Question: I am working on an app in flutter and whenever I build it for the first time the image doesn't load.But when I rerun it,it loads.Why does that happen.
Here is the screenshot of the error when I run for the first time

Code to loaf the images:
'''
final _pages_images = [
Image.asset("assets/FirstScreenImages/mdpi/Group 5.png", fit: BoxFit.fill),
Image.asset(
"assets/FirstScreenImages/mdpi/Group 6.png",
fit: BoxFit.fill,
),
Image.asset(
"assets/FirstScreenImages/mdpi/Group.png",
fit: BoxFit.fill,
)
];
Widget _buildPageView() {
return PageView.builder(
controller: _pageController,
itemCount: _pages_images.length,
itemBuilder: (context, index) => Container(
child: _pages_images[index],
),
onPageChanged: (int index) =>
setState(() => _currentPageNotifier = index),
);
}
'''
pubspec.yaml file:
'''
assets:
- assets/FirstScreenImages/mdpi/Group 5.png
- assets/FirstScreenImages/mdpi/Group 6.png
- assets/FirstScreenImages/mdpi/Group.png
'''
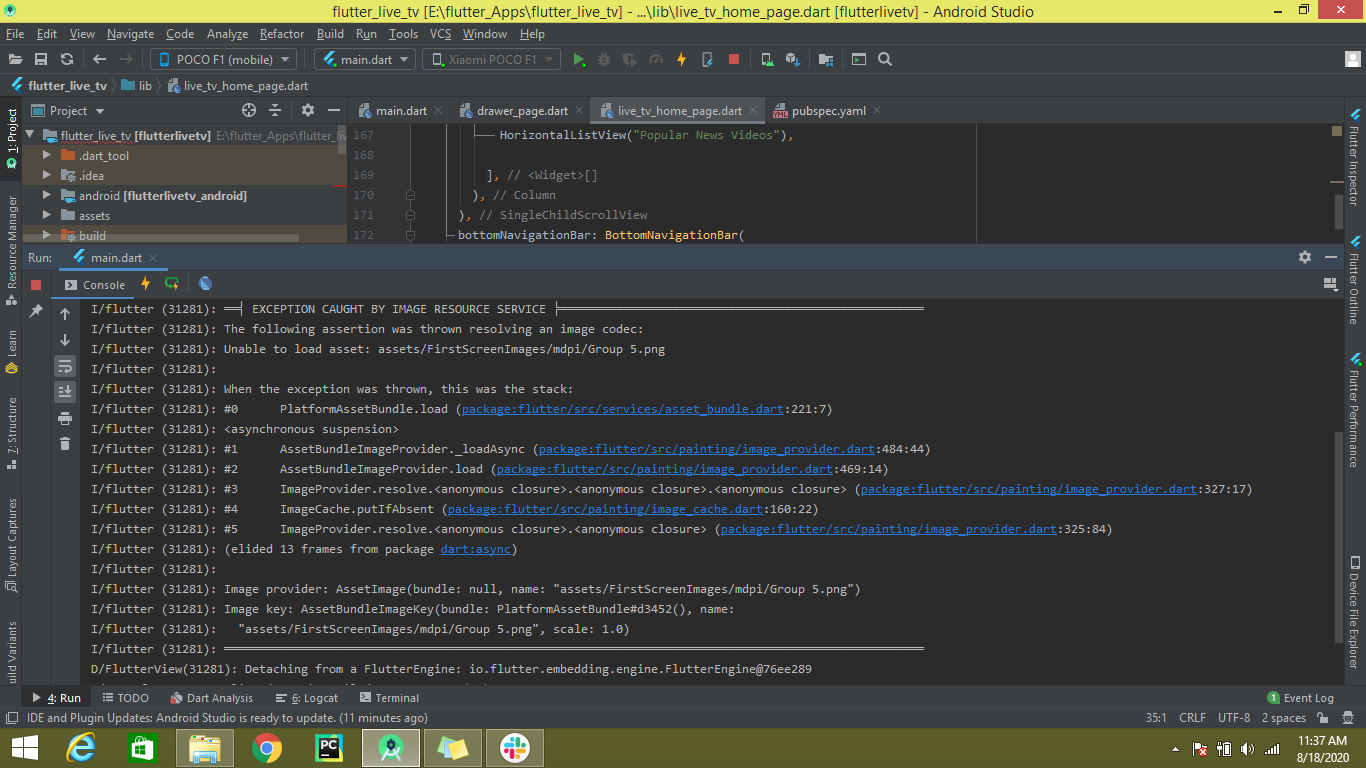
Answer: You don't have to specify each file, you can include the directory.
'''
assets:
- assets/FirstScreenImages/mdpi/
'''
Now regarding your problem, if possible I suggest avoiding the use of spaces in file names and paths regardless of the programming language or OS, IMHO "Group_6.png" is just as pretty as "Group 6.png" and you don't have to worry if errors will pop up because of something as trivial as a space character.
There is an <URL>.